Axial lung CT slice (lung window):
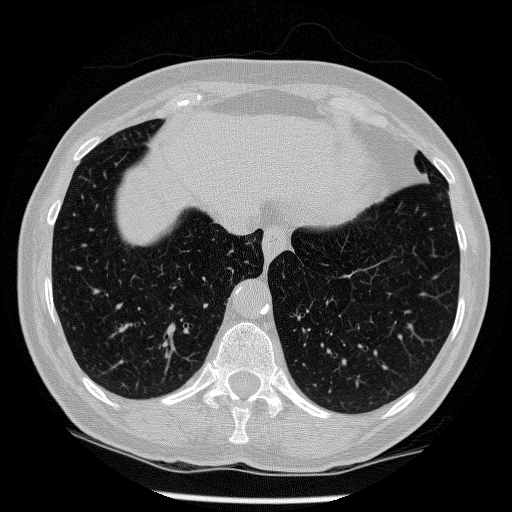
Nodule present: no